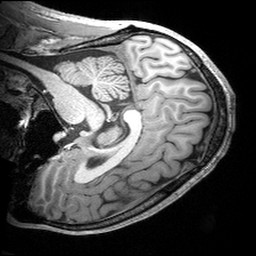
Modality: T1w
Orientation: sagittal
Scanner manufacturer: siemens
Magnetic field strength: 3 T
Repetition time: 2.53 s
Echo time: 0.00299 s